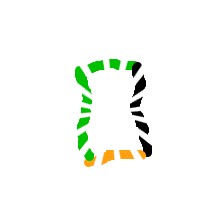
Shape: rectangle